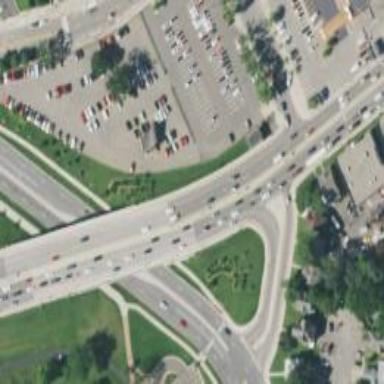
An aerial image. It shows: Trunk highway with bridge.